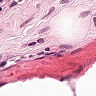
Metastatic tissue present: no